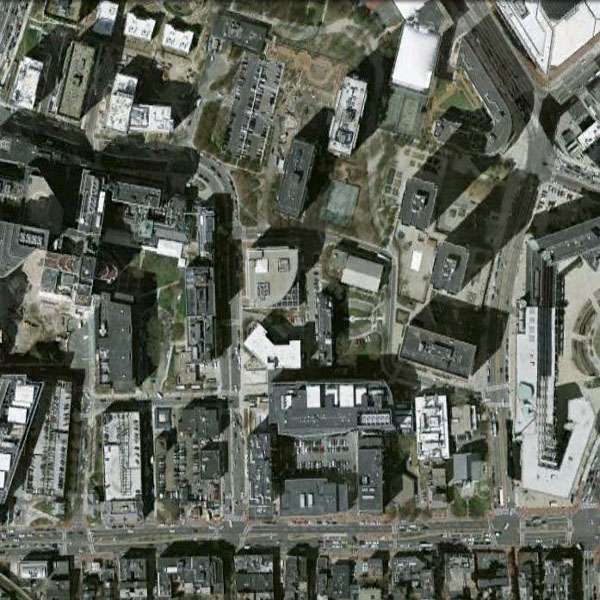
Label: Commercial